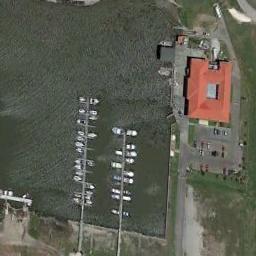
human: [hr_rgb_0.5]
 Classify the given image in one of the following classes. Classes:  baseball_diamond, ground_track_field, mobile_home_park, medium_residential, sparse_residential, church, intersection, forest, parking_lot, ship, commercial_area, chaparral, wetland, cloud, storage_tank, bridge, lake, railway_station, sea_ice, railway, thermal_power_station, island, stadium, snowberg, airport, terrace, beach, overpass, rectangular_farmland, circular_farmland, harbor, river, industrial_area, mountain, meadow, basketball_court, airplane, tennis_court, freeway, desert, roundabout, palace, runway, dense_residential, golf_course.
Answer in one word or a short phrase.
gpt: harbor